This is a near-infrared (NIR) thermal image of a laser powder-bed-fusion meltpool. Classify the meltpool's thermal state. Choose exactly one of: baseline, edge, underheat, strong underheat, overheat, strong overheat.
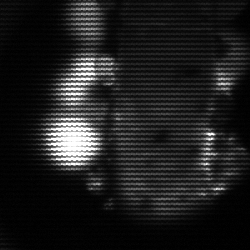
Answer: strong underheat